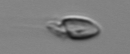
Label: Katodinium_or_Torodinium